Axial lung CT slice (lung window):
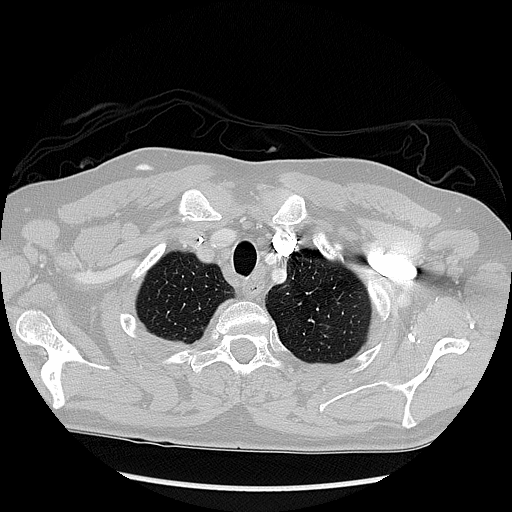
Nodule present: no